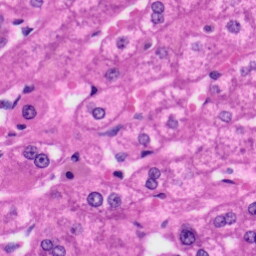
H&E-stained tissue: Liver